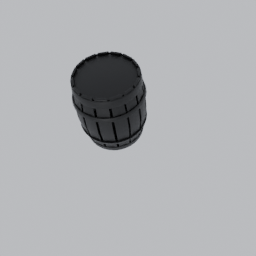
Label: tools